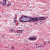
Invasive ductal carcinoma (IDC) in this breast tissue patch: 0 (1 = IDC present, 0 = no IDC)